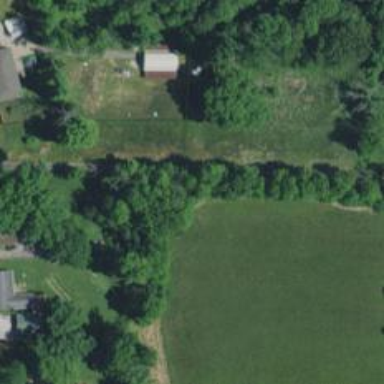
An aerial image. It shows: Driveway leading to service road.